Question: i'm using Resharper 8.2.
Looking at ++ :

There are only 19 entries for history pastes.
Is there any file edit / setting edit that will allow me to increase the number of history entries ?
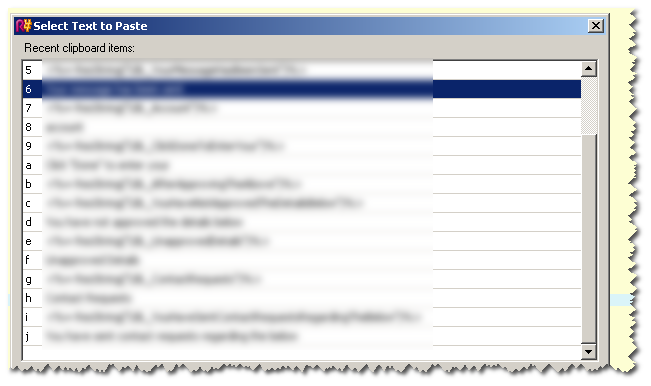
Answer: Nope, sorry. It's a hard coded limit. If you have that many entries, you might want to store them as some kind of snippet, either by dragging the text snippet to Visual Studio's Toolbox window, or by creating a ReSharper Live Template in the Templates Explorer.